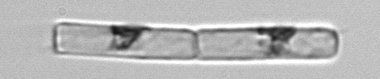
Label: Guinardia_delicatula